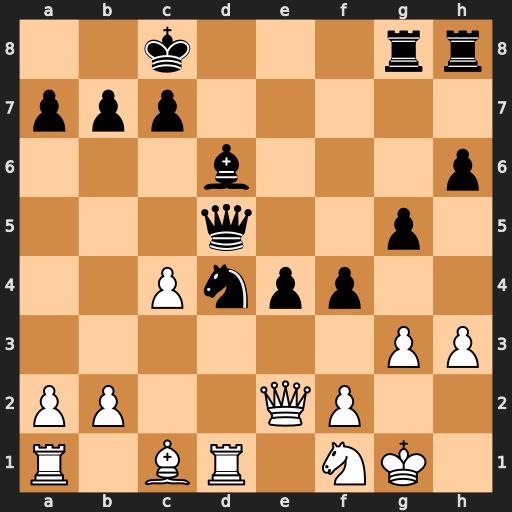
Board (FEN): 2k3rr/ppp5/3b3p/3q2p1/2Pnpp2/6PP/PP2QP2/R1BR1NK1
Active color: w
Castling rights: -
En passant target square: -
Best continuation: Qg4+ Qe6 Rxd4